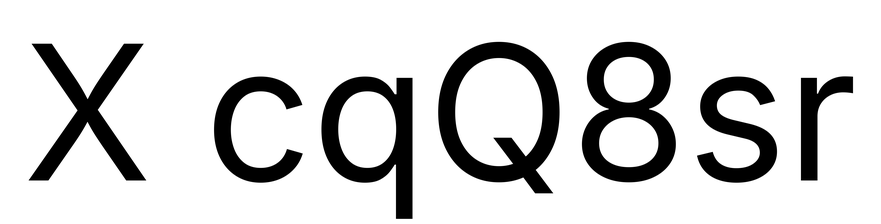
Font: Inter_Regular